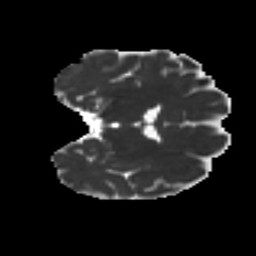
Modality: MD
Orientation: coronal
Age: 34
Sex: female
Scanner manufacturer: ge
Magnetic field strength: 3 T
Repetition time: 7.8 s
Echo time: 0.0606 s